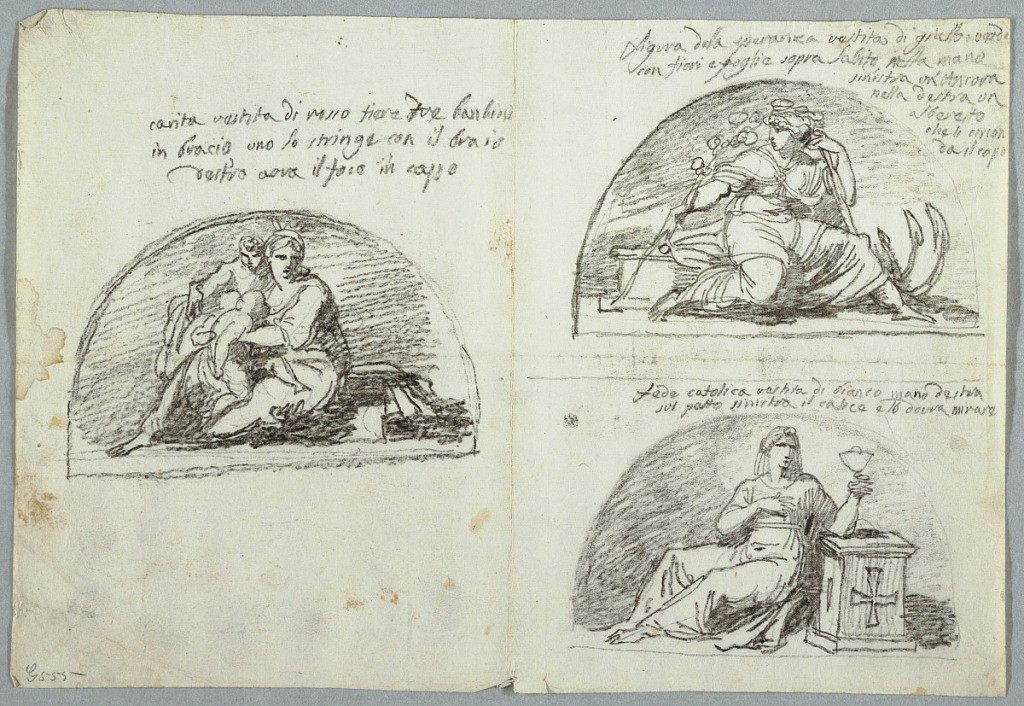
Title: Drawing
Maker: Felice Giani, Italian, 1758–1823
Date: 1810-1823
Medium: Black chalk on laid Paper. Inscription in black chalk
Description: At left: Charity, a woman with head o flame is seated and holds two seated children and a standing child in her lap. At right, top: Hope, a seated woman, leans her left hand upon a three pointed anchor and holds a young tree in her right hand, the rop of which surrounds her head. Separated by a line, bottom: Faith, seated beside a pedestal, the front of which shows a cross, leans her right elbow upon it holding a chalice at which she looks. the right hand lies upon her breast.